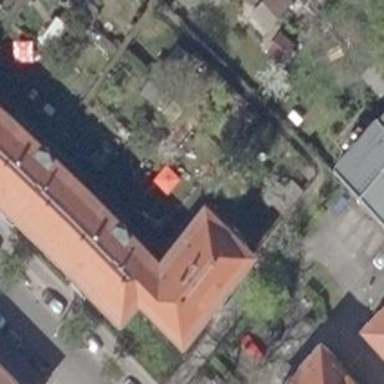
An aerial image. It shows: Hipped roof apartment building.